Question: I stumbled on the following script today for sending an e-mail using PHPMail.
'''
<?php
$to = "some_address@domain.com";
$subject = "Test mail";
$message = "Hello! This is a simple email message.";
$from = "my_address@domain.com";
$headers = "From:" . $from;
mail($to, $subject, $message, $headers);
echo "Mail Sent.";
?>
'''
Above can be runnable through 'php mail.php' and instantly you'll get an e-mail sent to '$to' from '$from' despite not needing to set outgoing/ingoing servers out.
It really intrigued me, since my CMS uses an SMTP outgoing server (well, same way Mail PHP does), which I need to set up with my Outlook SMTP username and password - some sort of verification.
However, about Mail PHP just.. sends an e-mail. To the address you set it as. From the address you set it as.
Looking at <URL> it does not really reveal how it works. Does Mail PHP not have any issues with spamming since anyone can send anyone anything anytime programmatically without verification of the 'from' identity?
EDIT:
It's rather funny the people in the comments were talking about the POTUS, since I had the exact thing in mind:

It land in my junk folder, but I'm sure it isn't hard to make this look convincing enough and still be considered '"oh damn spam filter lost my e-mail!"'
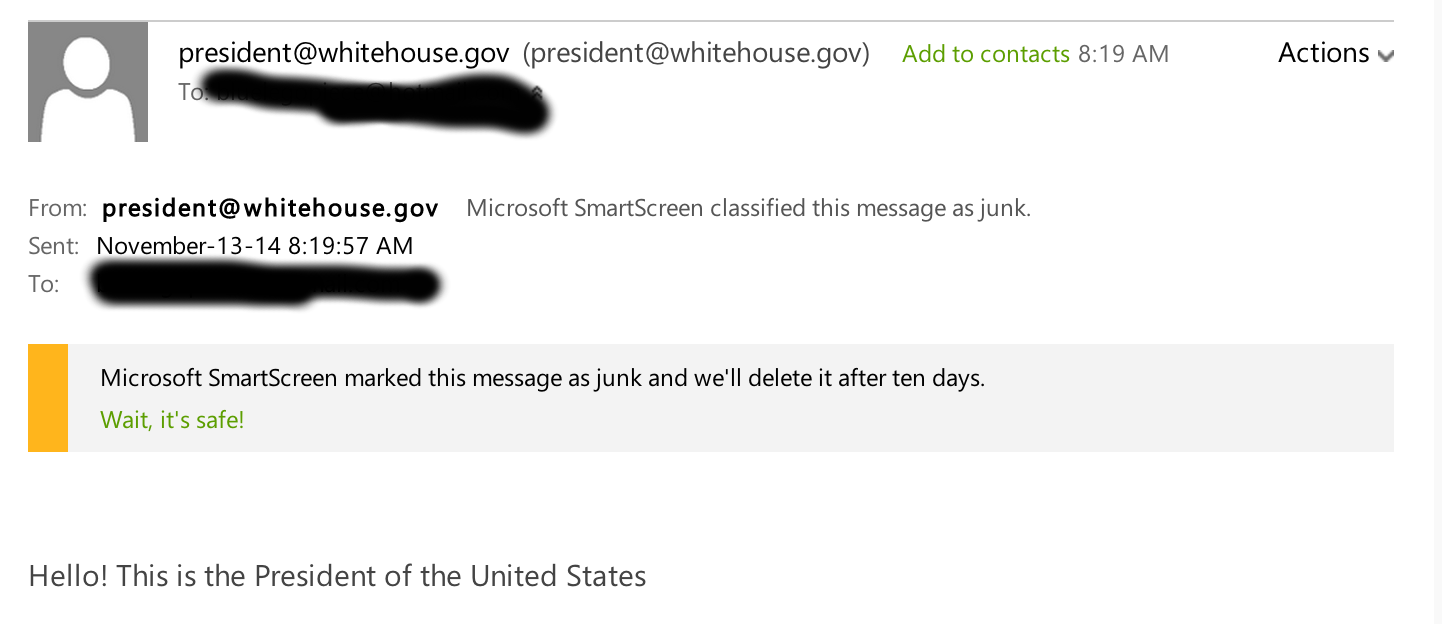
Answer: The 'mail' function uses the settings from php.ini. The details of this configuration can be found in <URL>.
The defaults can be set in php.ini, although you can override them using <URL>.
I bet you sent the mail from a PHP script on a hosted server. That server probably has SMTP settings configured beforehand. If you would try this locally on a WAMP/LAMP server, you would have to do this configuration yourself, since PHP cannot read your Outlook/WhateverMailclient settings.
As stated in the comments, you can specify the sender/from address yourself. SMTP doesn't require this to be the actual sender domain, so that's why this works. The missing link is the pre-configured SMTP server of your host.
Some relay servers do check for this, and your mail might be blocked or sent to a junk mail folder. You can however configure this in your DNS to indicate that '<Your server's IP>' is indeed allowed to send email for '<yourdomain>'. For more information about that subject, you might want to read <URL>.